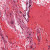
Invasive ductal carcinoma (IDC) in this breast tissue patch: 0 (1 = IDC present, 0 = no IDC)